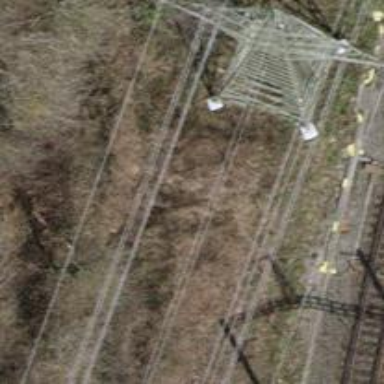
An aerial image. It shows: Lattice structure tower used for power distribution.